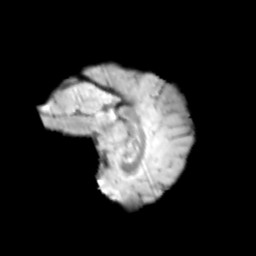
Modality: T2w
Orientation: sagittal
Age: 13
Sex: female
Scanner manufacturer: siemens
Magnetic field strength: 3 T
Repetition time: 3.8 s
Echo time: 0.07 s